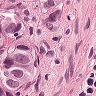
Metastatic tissue present: yes